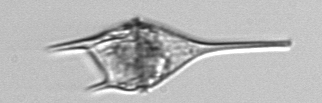
Label: Tripos_lineatus